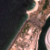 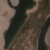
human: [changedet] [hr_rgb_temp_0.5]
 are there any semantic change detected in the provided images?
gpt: An artificial island made of dredged sand and rock was realized in the sea.